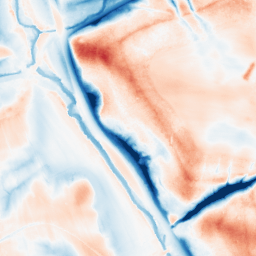
Category: trend_removal
Decomposition family: local_polynomial
Decomposition parameters: window_size: 51
degree: 2
Upsampling method: cubic_catmull_rom
Upsampling parameters: scale: 4
Upsampling scale: 4